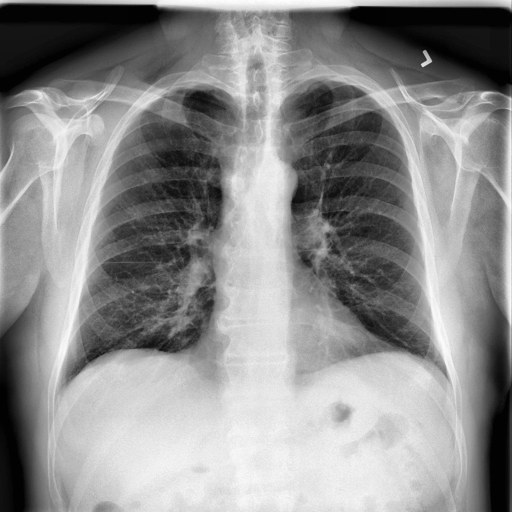
Finding: NORMAL